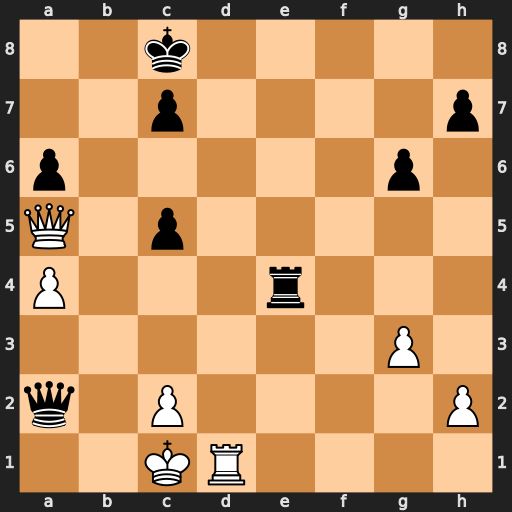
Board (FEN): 2k5/2p4p/p5p1/Q1p5/P3r3/6P1/q1P4P/2KR4
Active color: w
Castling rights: -
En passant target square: -
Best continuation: Qxa6+ Kb8 Rd8#